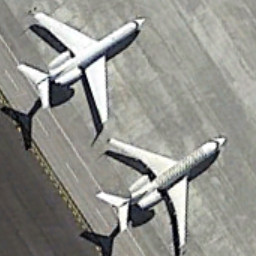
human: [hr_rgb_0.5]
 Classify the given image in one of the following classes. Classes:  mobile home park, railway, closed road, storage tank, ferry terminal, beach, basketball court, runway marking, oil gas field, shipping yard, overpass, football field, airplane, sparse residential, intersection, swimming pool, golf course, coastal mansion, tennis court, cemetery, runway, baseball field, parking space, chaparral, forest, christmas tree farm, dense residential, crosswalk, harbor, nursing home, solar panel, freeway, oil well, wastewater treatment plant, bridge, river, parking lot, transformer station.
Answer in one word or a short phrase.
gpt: airplane